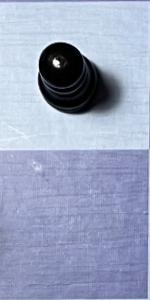
Label: Empty